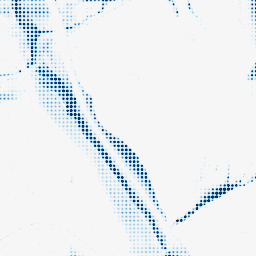
Category: morphological
Decomposition family: morphological_rect
Decomposition parameters: operation: closing
width: 50
height: 3
Upsampling method: sinc_hamming
Upsampling parameters: scale: 8
kernel_size: 4
Upsampling scale: 8